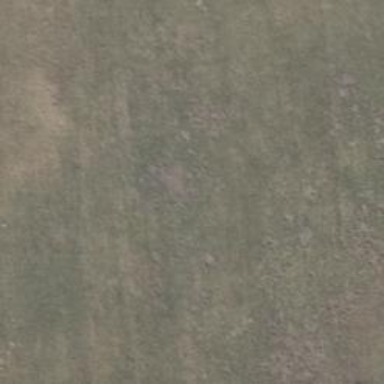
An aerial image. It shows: Beautiful meadow.